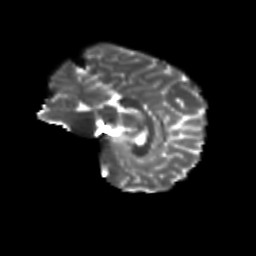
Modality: T2w
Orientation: sagittal
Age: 20
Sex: female
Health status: healthy
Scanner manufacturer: siemens
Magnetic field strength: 3 T
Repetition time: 8.6 s
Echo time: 0.095 s